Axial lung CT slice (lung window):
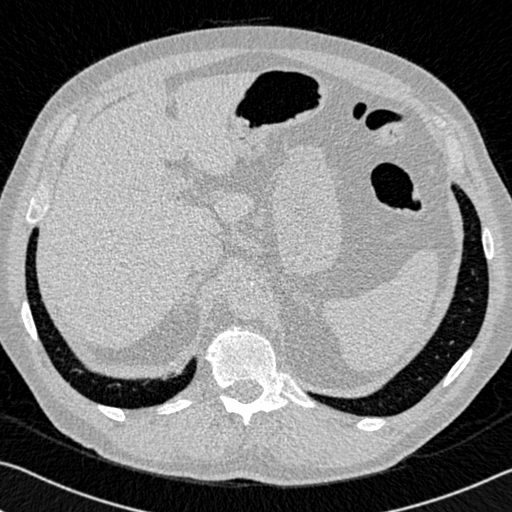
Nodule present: no